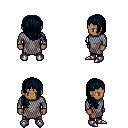
a pixel art fantasy rpg character, male body template, human, dark skin, chain mail, red pants, raven right-swept hairstyle, metal boots, four views (front, back, left, right), 2x2 character sprite sheet, small pixel art, hard edges, no anti-aliasing